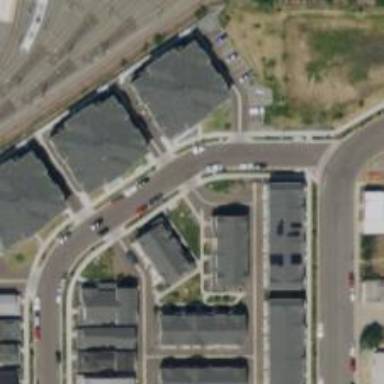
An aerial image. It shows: Alley designed for services.